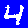
Digit: 4